Aerial crown-view tile of a tropical tree (Barro Colorado Island, Panama), acquired 20250915:
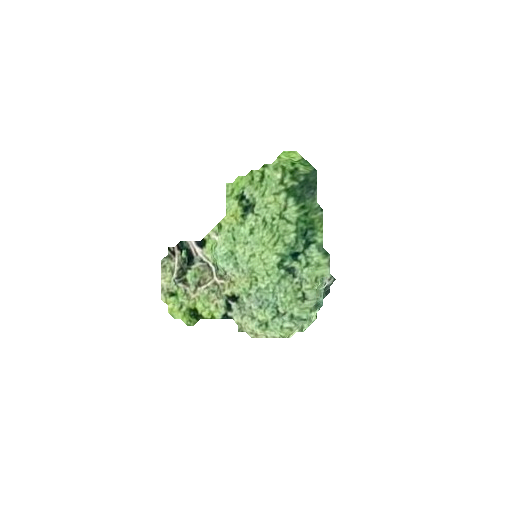
Species: Inga marginata
GBIF accepted scientific name: Inga marginata
Crown area: 30.073 m²